Question: I have a Dataframe with the column ''all_maxs'' that could have a list of different values.
'''
c all_maxs
38 50804.6 [50883.3]
39 50743.9 [50883.3]
40 50649.9 [50883.3]
41 50508.3 [50883.3]
42 50577.6 [50883.3]
43 50703.0 [50883.3]
44 50793.7 [50883.3]
45 50647.8 [50883.3, 50813.1]
46 50732.8 [50883.3, 50813.1]
47 50673.2 [50883.3, 50813.1]
df.plot(y='c')
'''
## Current Result
<URL>
I need to plot column ''c'', and the values of column ''all_maxs'' that should be horizontal lines.
## Expected Result

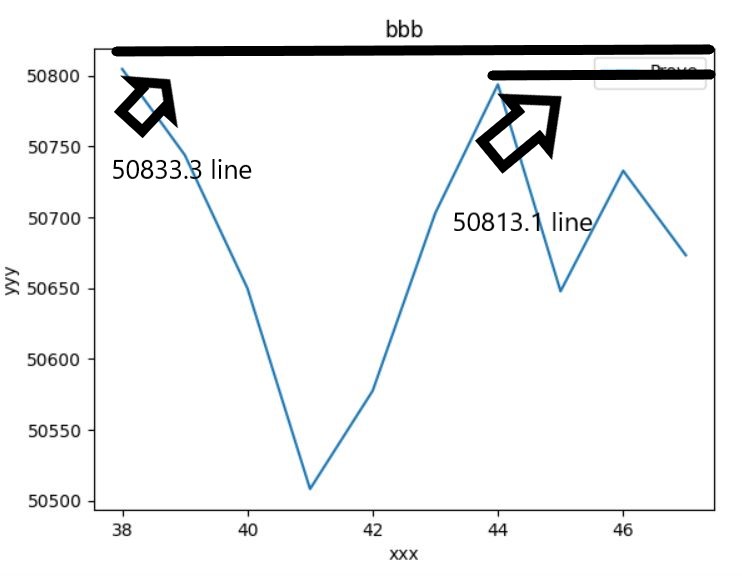
Answer: 1. Verify the 'all_maxs' values are list type.
2. Extract values from the lists and plot them as horizontal lines. df = df.dropna() if there are any NaN
## Imports and DataFrame
- ''all_maxs'''str''list'<URL>
'''
import pandas as pd
from ast import literal_eval
data ={38: {'all_maxs': '[50883.3]', 'c': 50804.6},
39: {'all_maxs': '[50883.3]', 'c': 50743.9},
40: {'all_maxs': '[50883.3]', 'c': 50649.9},
41: {'all_maxs': '[50883.3]', 'c': 50508.3},
42: {'all_maxs': '[50883.3]', 'c': 50577.6},
43: {'all_maxs': '[50883.3]', 'c': 50703.0},
44: {'all_maxs': '[50883.3]', 'c': 50793.7},
45: {'all_maxs': '[50883.3, 50813.1]', 'c': 50647.8},
46: {'all_maxs': '[50883.3, 50813.1]', 'c': 50732.8},
47: {'all_maxs': '[50883.3, 50813.1]', 'c': 50673.2}}
df = pd.DataFrame.from_dict(data, orient='index')
# reorder the columns to match the OP
df = df[['c', 'all_maxs']]
# print a value from all_maxs to see the type
>>> print(type(df.loc[38, 'all_maxs']))
str
# currently the all_max values are strings, which must be converted to list type
df.all_maxs = df.all_maxs.apply(literal_eval)
# print a value from all_maxs to see the type
>>> print(type(df.loc[38, 'all_maxs']))
list
'''
## Plot
- <URL>- 'y='''all_maxs''- 'xmin='- 'xmax=''df'
'''
ax = df.plot(y='c', legend=False, figsize=(8, 5), xticks=df.index)
# extract all the values from all_maxs, drop the duplicates
all_maxs = df.all_maxs.explode().drop_duplicates().to_frame()
# add the horizontal lines
ax.hlines(y=all_maxs.all_maxs, xmin=all_maxs.index, xmax=df.index.max(), color='k')
'''
<URL>